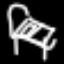
Label: bed